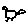
Label: bird